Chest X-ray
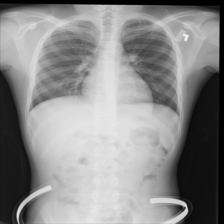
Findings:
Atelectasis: negative
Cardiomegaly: negative
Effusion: negative
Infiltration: negative
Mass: negative
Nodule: negative
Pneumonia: negative
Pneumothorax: negative
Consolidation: negative
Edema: negative
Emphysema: negative
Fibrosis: negative
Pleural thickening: negative
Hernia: negative